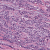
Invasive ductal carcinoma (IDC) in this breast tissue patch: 1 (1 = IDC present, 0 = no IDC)